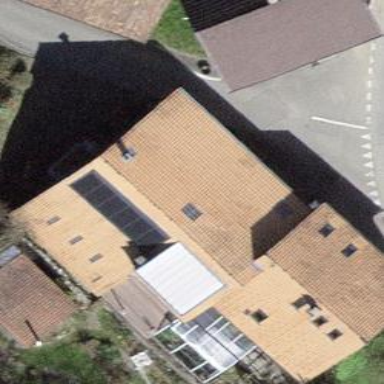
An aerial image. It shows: Building with tile roof.